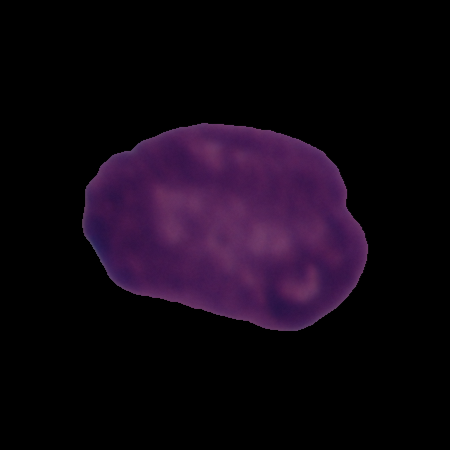
Label: cancer